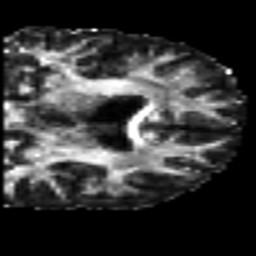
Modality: FA
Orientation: coronal
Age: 43
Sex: male
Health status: healthy
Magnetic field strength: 3 T
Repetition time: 7 s
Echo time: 0.0926 s